Question: How can I allow the user to vertically paste three pictures into a 'RichTextBox' and wrap the text as shown below?

How can I do it? I can't find any solutions.
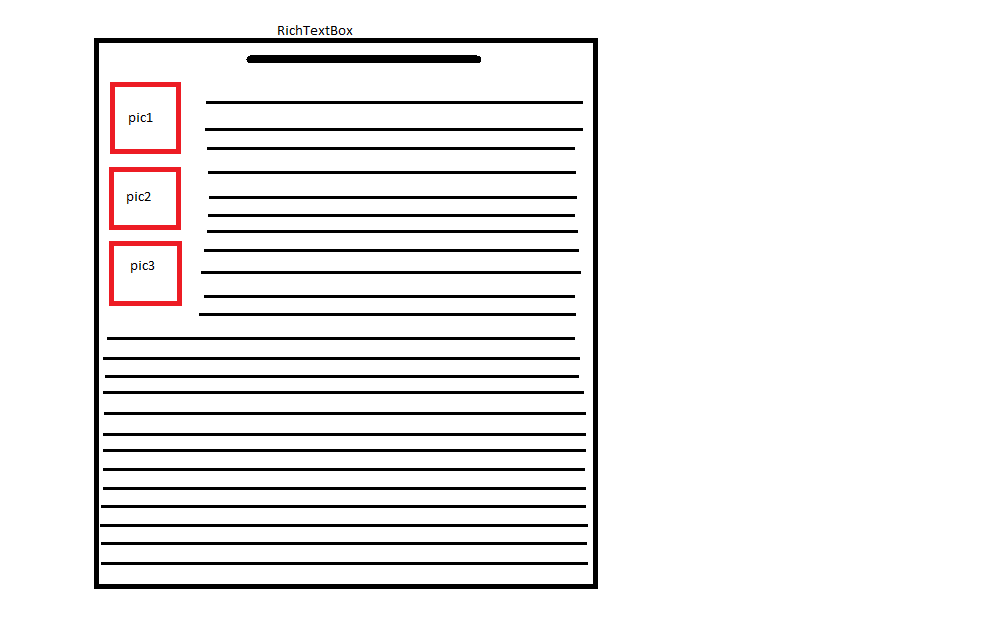
Answer: Have a look at this link:
<URL>
and the code I found
'''
Clipboard.SetImage(Image.FromFile("full_path_of_image_here");
richTextBox1.Paste();
'''
Reference : <URL>